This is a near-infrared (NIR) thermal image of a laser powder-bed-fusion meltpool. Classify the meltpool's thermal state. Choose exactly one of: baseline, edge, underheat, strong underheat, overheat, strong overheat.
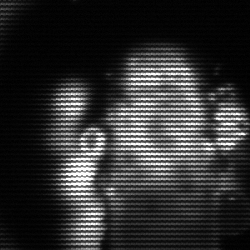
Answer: strong underheat